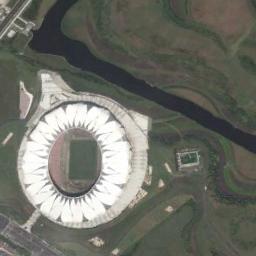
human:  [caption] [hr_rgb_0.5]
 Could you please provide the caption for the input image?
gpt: The stadium is shaped like a ring .

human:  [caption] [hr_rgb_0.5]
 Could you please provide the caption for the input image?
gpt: The circular stadium is built on a large lawn with a river next to it .

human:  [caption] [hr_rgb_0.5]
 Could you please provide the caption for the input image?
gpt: There is a building next to the stadium .

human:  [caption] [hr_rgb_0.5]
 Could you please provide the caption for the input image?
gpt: The stadium is on the grass next to a river .

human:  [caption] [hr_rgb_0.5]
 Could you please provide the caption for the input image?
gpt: The white stadium is on a green meadow .